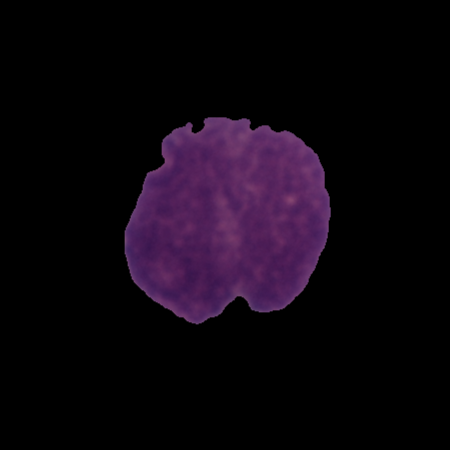
Label: cancer